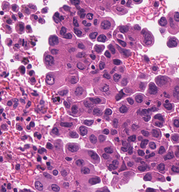
Tumor epithelial tissue: yes
Tumor-associated stroma tissue: no
Normal tissue: no